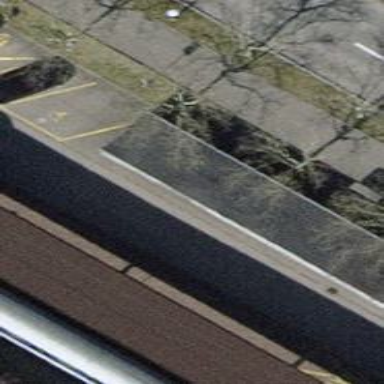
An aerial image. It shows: Bicycle parking area with stands.